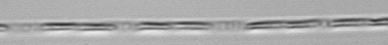
Label: Leptocylindrus